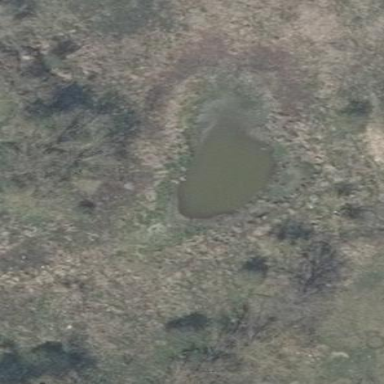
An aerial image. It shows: Pond surrounded by natural water.